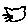
Label: cat